The image is the raw time-domain waveform of a rolling-element bearing's vibration signal. Determine the bearing's health state. Answer with exactly one of: normal, inner_race, outer_race, ball.
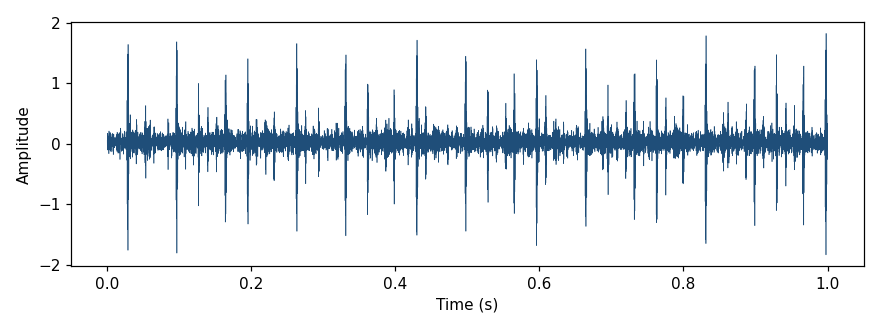
Answer: inner_race